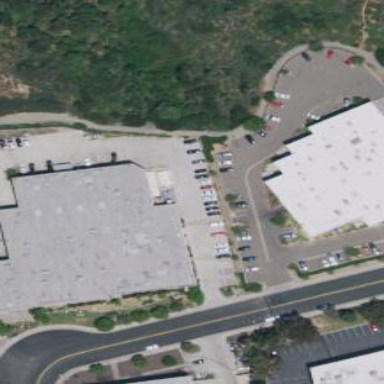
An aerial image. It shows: Industrial building.